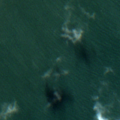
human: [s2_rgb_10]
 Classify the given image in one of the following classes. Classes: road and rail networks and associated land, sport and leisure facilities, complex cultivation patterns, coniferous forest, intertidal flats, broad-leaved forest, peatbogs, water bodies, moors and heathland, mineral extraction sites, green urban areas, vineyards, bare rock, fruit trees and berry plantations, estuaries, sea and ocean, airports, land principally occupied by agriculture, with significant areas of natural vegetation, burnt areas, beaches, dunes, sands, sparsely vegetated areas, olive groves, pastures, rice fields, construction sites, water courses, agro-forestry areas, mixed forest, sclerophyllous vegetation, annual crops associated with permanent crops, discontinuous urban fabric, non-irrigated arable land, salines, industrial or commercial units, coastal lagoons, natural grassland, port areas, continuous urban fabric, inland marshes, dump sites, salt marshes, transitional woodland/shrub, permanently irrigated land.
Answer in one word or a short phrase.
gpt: sea and ocean